Interaction volume radius: 5 \u00c5
Interaction volume height: 10 \u00c5
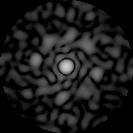
Disorder parameter: 0.7978